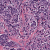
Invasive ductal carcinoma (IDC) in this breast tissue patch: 1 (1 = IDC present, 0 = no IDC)